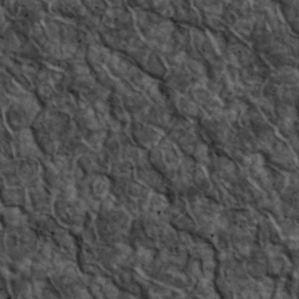
Label: non_frost